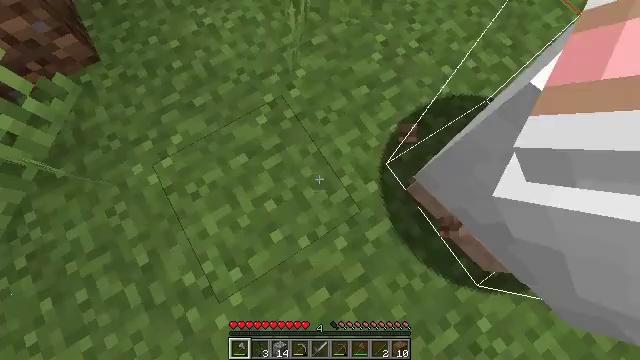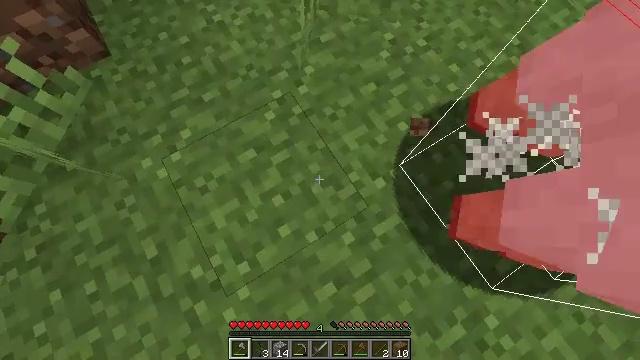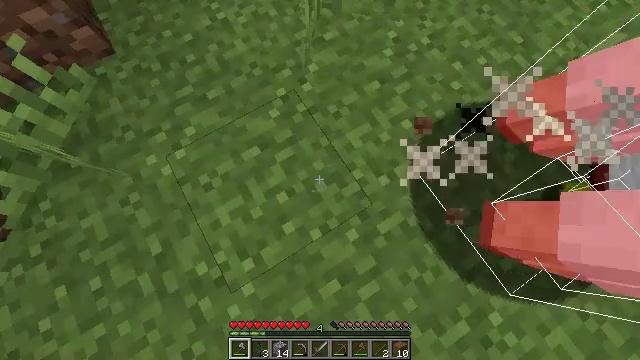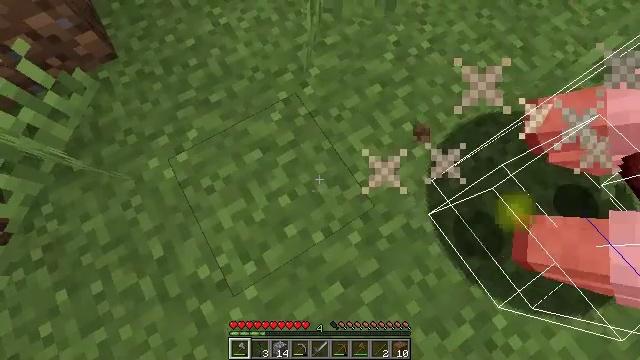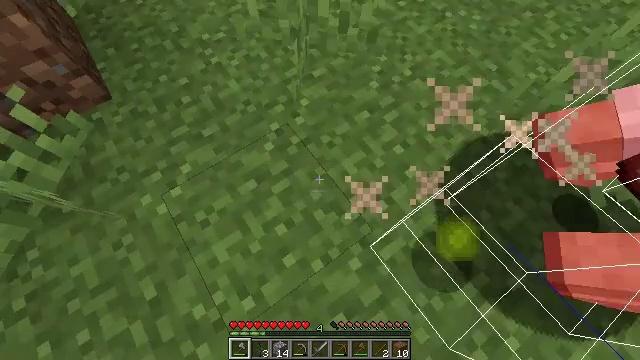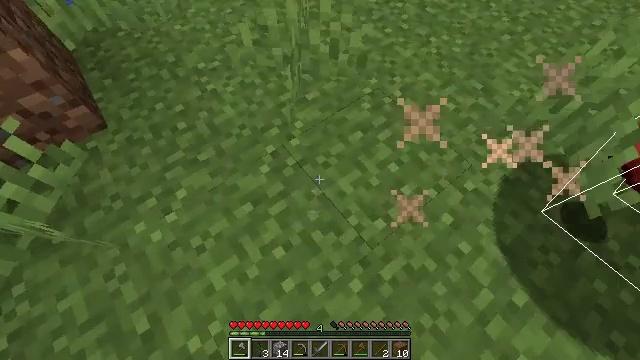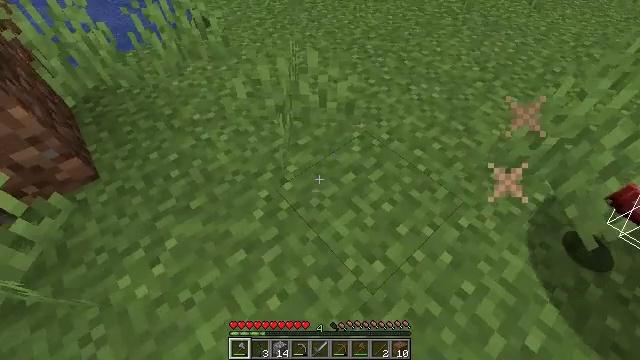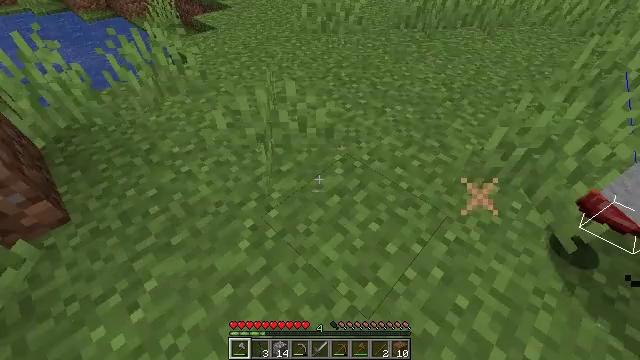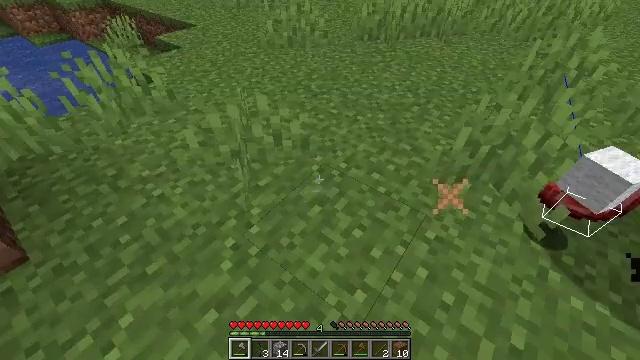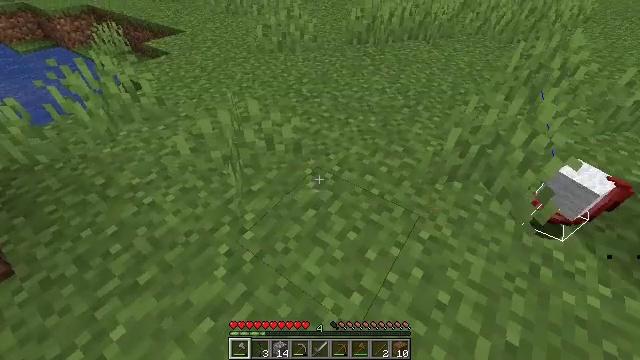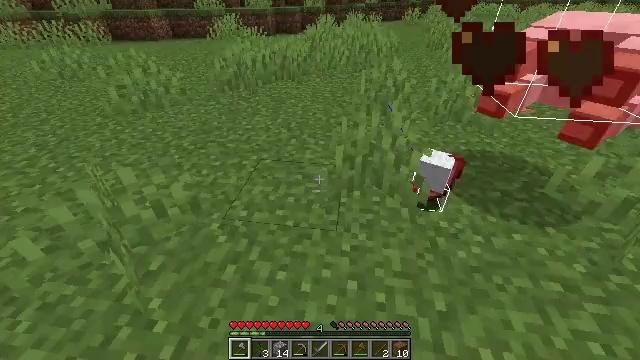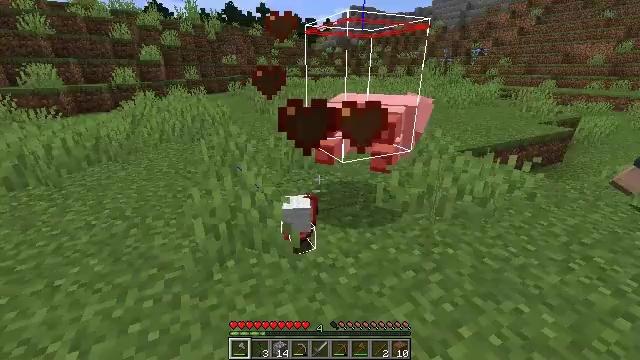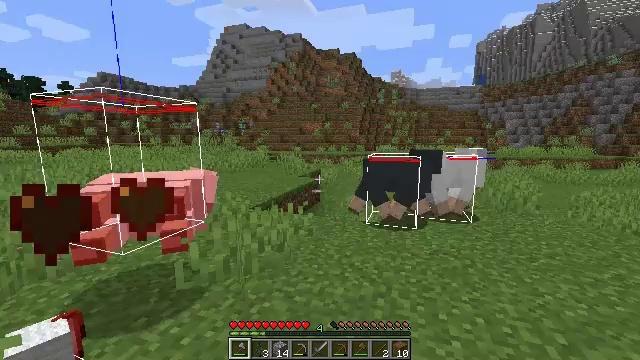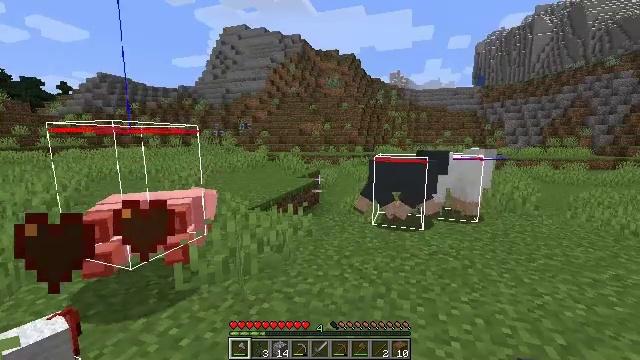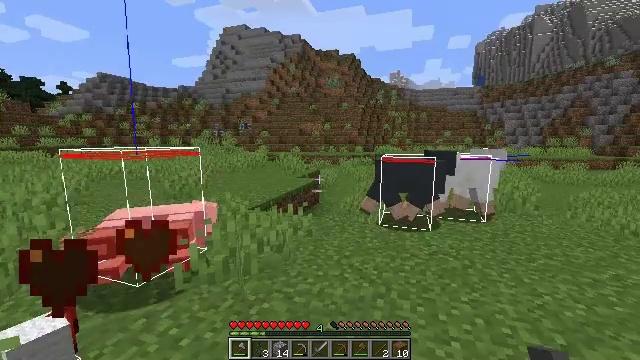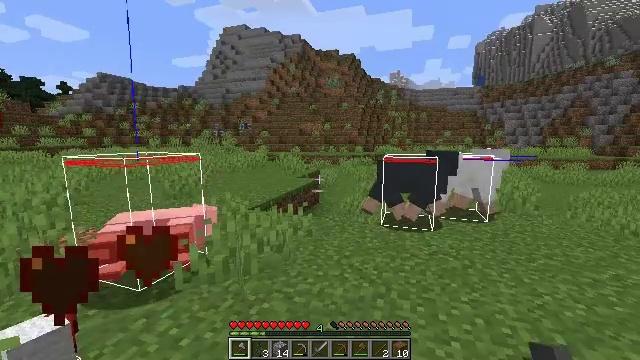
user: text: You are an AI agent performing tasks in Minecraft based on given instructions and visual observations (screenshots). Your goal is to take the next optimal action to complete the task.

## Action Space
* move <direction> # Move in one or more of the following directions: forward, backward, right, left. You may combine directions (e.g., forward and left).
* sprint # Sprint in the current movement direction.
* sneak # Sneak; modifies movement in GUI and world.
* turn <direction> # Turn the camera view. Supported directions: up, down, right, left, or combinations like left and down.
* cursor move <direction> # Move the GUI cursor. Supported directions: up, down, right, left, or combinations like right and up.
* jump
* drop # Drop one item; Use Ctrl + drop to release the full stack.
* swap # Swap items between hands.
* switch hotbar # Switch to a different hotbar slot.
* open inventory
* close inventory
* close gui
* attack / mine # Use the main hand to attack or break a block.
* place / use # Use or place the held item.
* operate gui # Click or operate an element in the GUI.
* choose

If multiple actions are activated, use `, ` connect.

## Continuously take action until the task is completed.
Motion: motion action
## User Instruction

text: Mine the grass in the plains.
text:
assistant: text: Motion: no_op
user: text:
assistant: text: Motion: no_op
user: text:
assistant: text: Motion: no_op
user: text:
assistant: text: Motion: turn right and up
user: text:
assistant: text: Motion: turn right and up
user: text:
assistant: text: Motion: turn right and up
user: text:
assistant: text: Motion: turn right and up
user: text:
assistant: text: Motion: turn right and up
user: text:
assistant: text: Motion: turn right
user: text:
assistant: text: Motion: turn right and up
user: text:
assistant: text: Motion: turn right and up
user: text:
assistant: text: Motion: turn right and up
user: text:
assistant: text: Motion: no_op
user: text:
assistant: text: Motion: no_op
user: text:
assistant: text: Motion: no_op
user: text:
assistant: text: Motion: no_op
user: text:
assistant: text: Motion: move forward
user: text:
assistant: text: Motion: move forward
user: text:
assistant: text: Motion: move forward
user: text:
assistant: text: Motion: move forward
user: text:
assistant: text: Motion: move forward
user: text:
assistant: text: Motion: move forward, turn right and down
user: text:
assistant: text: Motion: move forward, turn right and down
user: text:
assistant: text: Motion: move forward, sprint, turn right and down
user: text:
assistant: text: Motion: move forward, sprint, turn right
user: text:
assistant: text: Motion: move forward, sprint, turn right
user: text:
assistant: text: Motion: move forward, sprint
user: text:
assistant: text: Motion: move forward, sprint
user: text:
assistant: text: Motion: move forward, sprint, turn left
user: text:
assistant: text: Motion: move forward, sprint, turn left